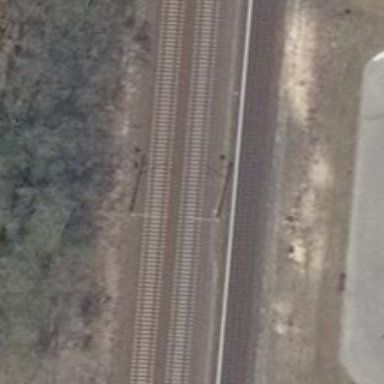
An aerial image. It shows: Railway signal.